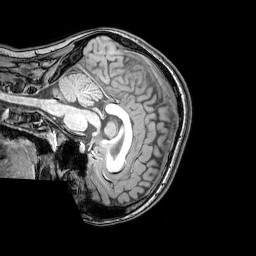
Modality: T1w
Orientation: sagittal
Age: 20
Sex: female
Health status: healthy
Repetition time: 0.081 s
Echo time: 0.037 s